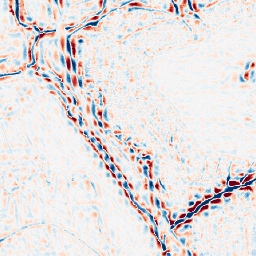
Category: wavelet
Decomposition family: wavelet_biorthogonal
Decomposition parameters: wavelet: bior3.5
level: 3
Upsampling method: nearest
Upsampling parameters: scale: 2
Upsampling scale: 2